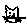
Label: cat